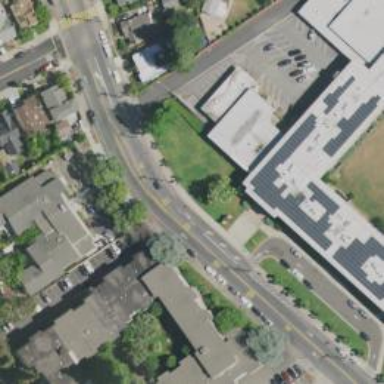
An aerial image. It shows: School.